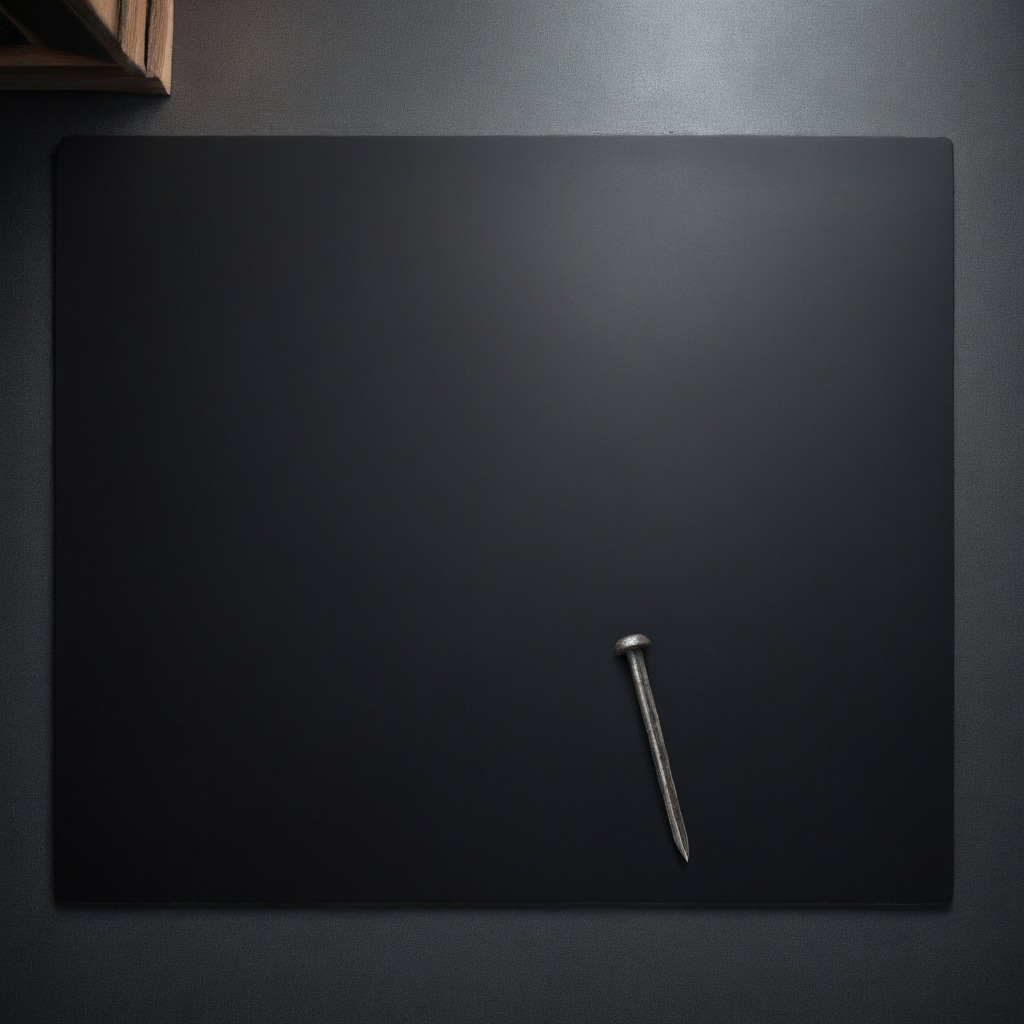
A nail is lying on the clean granite tabletop.